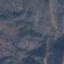
Land use / land cover class: HerbaceousVegetation